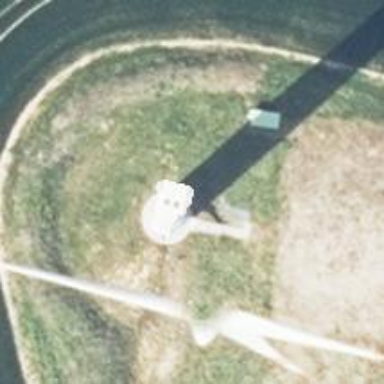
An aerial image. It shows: Wind generator is in the picture.